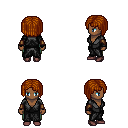
a pixel art fantasy rpg character, female body template, human, dark skin, gray robe, teal pants, brunette pageboy hairstyle, cloth bracers, maroon shoes, four views (front, back, left, right), 2x2 character sprite sheet, small pixel art, hard edges, no anti-aliasing